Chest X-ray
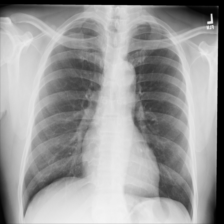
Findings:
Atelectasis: negative
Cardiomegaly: negative
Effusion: negative
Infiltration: negative
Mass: negative
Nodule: negative
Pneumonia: negative
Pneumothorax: negative
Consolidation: negative
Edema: negative
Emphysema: negative
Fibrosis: negative
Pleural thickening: negative
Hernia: negative